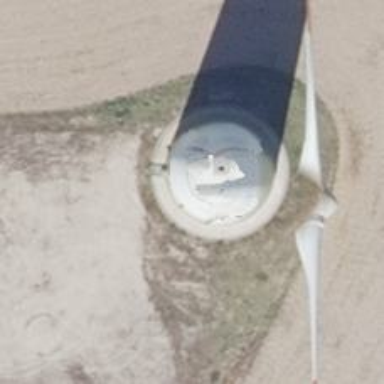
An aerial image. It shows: Wind generator powered by wind. The generator type is horizontal axis and it uses wind turbines.